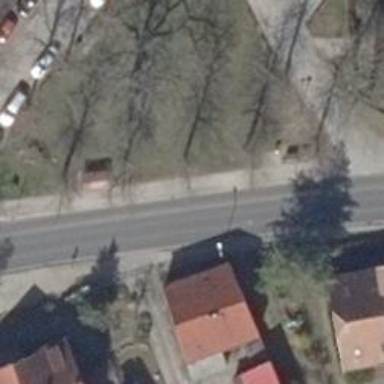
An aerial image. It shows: Tertiary road with asphalt surface. It has separate sidewalks on both sides.